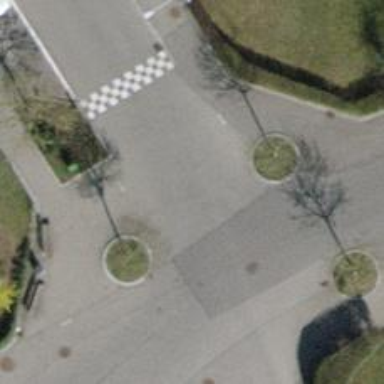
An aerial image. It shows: Sidewalk along the footway.